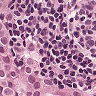
Metastatic tissue present: yes